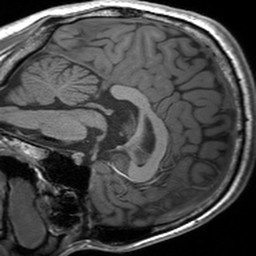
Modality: T1w
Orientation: sagittal
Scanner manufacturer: siemens
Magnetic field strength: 3 T
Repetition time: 1.54 s
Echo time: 0.00234 s